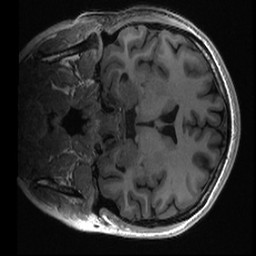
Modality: T1w
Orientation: coronal
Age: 21
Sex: female